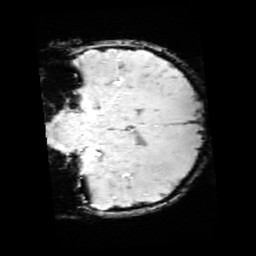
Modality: SWI
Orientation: coronal
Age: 11
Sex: female
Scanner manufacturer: siemens
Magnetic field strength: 3 T
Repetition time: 0.027 s
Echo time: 0.02 s